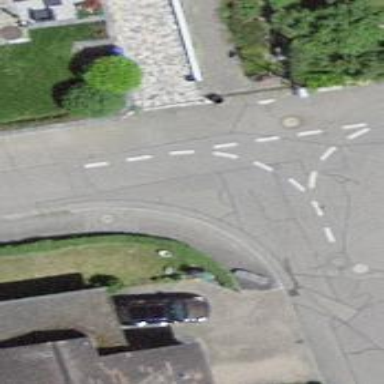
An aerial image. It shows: Steps with paved surface.